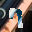
Label: 7